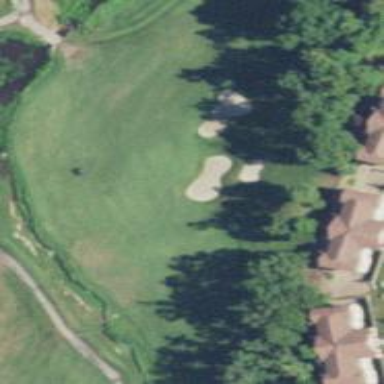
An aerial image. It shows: Grassy area designated as golf fairway.